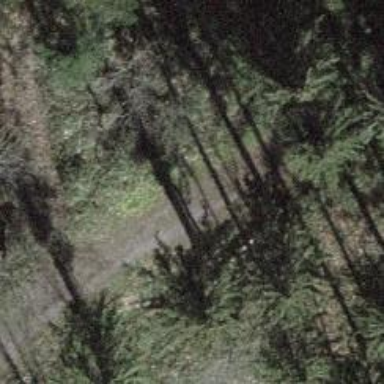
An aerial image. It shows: Well-maintained track road with grade 1 tracktype.